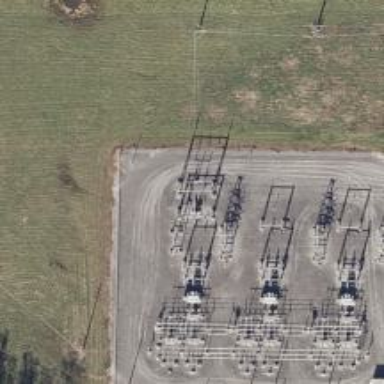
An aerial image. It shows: Switch used for power control.